Field crop: maize
Growth stage: 1
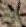
Species: atriplex